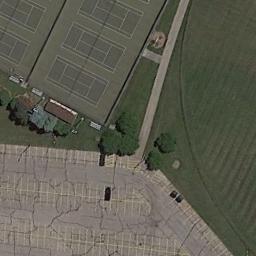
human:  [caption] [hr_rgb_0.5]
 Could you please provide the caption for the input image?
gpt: The tennis court is on the grass next to some trees and parking lot .

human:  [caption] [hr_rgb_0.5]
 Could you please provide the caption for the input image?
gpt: There are two tennis courts on the vacant lot .

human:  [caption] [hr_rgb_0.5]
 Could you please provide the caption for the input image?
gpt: Tennis court and parking lot next to the lawn .

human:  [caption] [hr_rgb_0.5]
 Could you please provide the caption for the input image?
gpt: The tennis courts are surrounded by grass .

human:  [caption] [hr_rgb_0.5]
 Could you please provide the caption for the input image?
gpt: The tennis courts are beside a green meadow .